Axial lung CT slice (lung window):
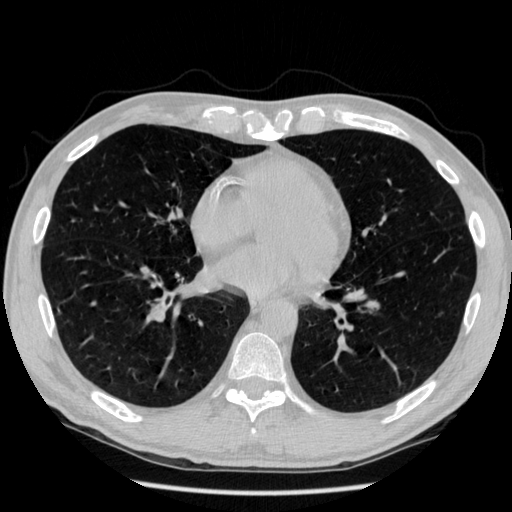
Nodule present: no